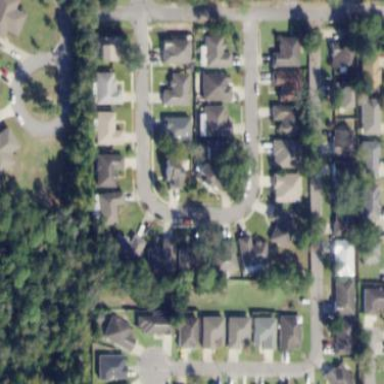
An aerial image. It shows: Residential area composed of single-family homes.